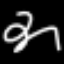
Label: squiggle